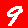
Digit: 9